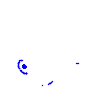
Particle: electron